Interaction volume radius: 5 \u00c5
Interaction volume height: 20 \u00c5
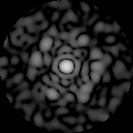
Disorder parameter: 0.801